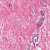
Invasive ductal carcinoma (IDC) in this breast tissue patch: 0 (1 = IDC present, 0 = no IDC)